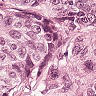
Metastatic tissue present: yes